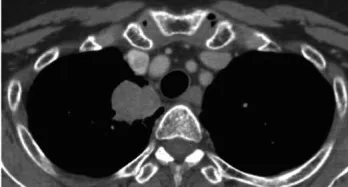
(A) Chest computed tomography before introduction of sotorasib reveals a mass shadow in the right upper lobe.
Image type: radiology (ct)